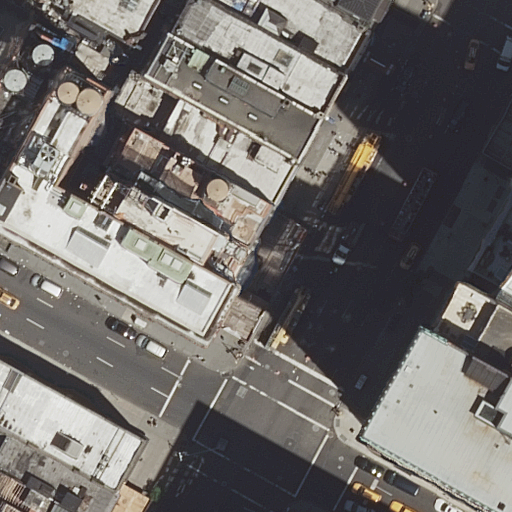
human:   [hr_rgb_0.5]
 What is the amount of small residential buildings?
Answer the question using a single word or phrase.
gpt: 1

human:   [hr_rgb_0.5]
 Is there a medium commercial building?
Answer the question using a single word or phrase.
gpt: no

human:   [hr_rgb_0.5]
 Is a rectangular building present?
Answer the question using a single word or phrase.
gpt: yes

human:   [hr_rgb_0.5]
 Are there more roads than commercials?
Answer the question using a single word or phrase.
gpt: yes

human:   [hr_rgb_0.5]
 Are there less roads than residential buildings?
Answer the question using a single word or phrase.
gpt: yes

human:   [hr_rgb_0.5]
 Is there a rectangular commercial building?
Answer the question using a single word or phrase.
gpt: no

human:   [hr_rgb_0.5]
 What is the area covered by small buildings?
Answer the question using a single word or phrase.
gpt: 13m2

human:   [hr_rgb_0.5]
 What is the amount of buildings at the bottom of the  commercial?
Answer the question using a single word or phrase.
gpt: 8

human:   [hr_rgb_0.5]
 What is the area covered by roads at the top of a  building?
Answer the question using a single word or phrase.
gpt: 0m2

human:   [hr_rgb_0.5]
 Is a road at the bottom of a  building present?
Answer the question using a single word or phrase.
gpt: yes

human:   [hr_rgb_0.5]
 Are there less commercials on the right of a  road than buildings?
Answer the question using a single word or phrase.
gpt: yes

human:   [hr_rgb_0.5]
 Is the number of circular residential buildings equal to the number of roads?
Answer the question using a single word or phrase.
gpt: no

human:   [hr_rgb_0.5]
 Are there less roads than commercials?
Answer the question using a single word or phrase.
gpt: no

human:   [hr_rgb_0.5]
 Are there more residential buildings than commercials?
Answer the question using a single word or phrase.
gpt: yes

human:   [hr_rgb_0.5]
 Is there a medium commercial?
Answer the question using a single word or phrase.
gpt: no

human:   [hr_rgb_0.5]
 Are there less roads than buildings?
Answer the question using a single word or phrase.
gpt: yes

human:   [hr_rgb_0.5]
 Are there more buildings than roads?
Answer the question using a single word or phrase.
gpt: yes

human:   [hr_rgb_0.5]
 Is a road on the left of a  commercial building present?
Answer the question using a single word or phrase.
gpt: no

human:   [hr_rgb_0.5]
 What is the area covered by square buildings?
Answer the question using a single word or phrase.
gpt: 0m2

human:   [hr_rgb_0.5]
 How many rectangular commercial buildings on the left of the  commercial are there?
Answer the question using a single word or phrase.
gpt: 0

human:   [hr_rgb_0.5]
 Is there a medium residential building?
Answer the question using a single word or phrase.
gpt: yes

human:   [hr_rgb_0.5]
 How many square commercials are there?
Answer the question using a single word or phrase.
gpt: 0

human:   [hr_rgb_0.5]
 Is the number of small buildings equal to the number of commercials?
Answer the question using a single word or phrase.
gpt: no

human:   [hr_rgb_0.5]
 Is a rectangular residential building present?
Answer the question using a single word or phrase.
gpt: yes

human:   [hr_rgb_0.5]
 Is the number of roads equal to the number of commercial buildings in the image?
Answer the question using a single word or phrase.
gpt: no

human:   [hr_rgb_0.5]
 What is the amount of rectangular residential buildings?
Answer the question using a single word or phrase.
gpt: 14

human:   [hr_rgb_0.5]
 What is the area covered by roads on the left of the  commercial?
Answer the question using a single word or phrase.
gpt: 0m2

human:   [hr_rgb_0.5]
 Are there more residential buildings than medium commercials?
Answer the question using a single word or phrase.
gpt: yes

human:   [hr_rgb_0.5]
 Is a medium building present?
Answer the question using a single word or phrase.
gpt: yes

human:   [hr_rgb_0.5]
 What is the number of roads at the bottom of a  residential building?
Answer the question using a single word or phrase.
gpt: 3

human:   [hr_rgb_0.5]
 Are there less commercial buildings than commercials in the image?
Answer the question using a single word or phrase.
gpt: yes

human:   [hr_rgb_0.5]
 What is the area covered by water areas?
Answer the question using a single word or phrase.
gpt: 0m2

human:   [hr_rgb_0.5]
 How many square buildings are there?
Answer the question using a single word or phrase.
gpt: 0

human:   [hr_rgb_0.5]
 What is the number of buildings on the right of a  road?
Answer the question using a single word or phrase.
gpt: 4

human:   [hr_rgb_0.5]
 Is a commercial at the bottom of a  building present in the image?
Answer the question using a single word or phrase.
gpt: no

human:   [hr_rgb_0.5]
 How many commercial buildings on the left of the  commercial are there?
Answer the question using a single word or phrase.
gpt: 0